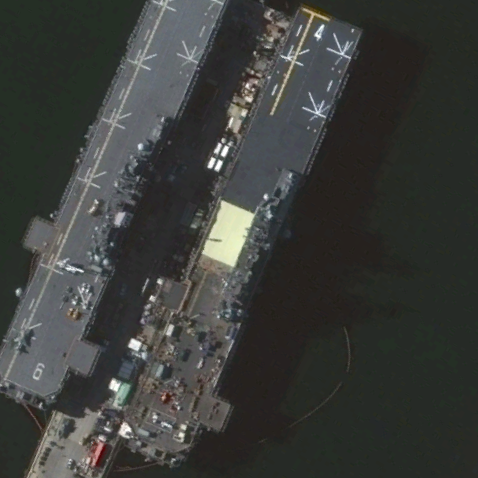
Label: assault